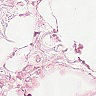
Metastatic tissue present: no